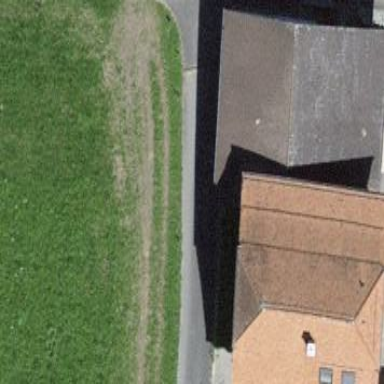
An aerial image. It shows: School building with half-hipped roof shape.